Field crop: maize
Growth stage: 2
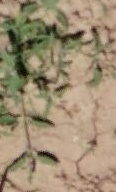
Species: atriplex